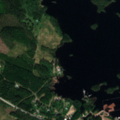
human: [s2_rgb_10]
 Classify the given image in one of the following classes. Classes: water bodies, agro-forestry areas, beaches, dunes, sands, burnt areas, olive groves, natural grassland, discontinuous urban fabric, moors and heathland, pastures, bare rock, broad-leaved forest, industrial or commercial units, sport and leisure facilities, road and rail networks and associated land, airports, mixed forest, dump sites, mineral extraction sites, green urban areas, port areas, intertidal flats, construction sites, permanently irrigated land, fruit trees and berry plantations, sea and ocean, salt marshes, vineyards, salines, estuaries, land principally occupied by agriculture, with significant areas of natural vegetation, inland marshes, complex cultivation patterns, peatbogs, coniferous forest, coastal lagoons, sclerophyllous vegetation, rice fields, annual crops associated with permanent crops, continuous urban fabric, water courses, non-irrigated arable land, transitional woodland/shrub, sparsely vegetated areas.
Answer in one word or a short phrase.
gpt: discontinuous urban fabric, coniferous forest, mixed forest, water bodies